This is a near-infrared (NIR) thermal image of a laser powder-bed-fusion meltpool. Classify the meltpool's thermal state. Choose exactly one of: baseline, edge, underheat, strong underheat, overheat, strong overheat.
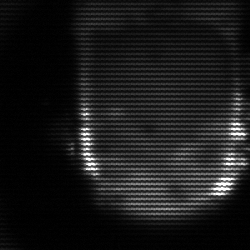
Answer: baseline